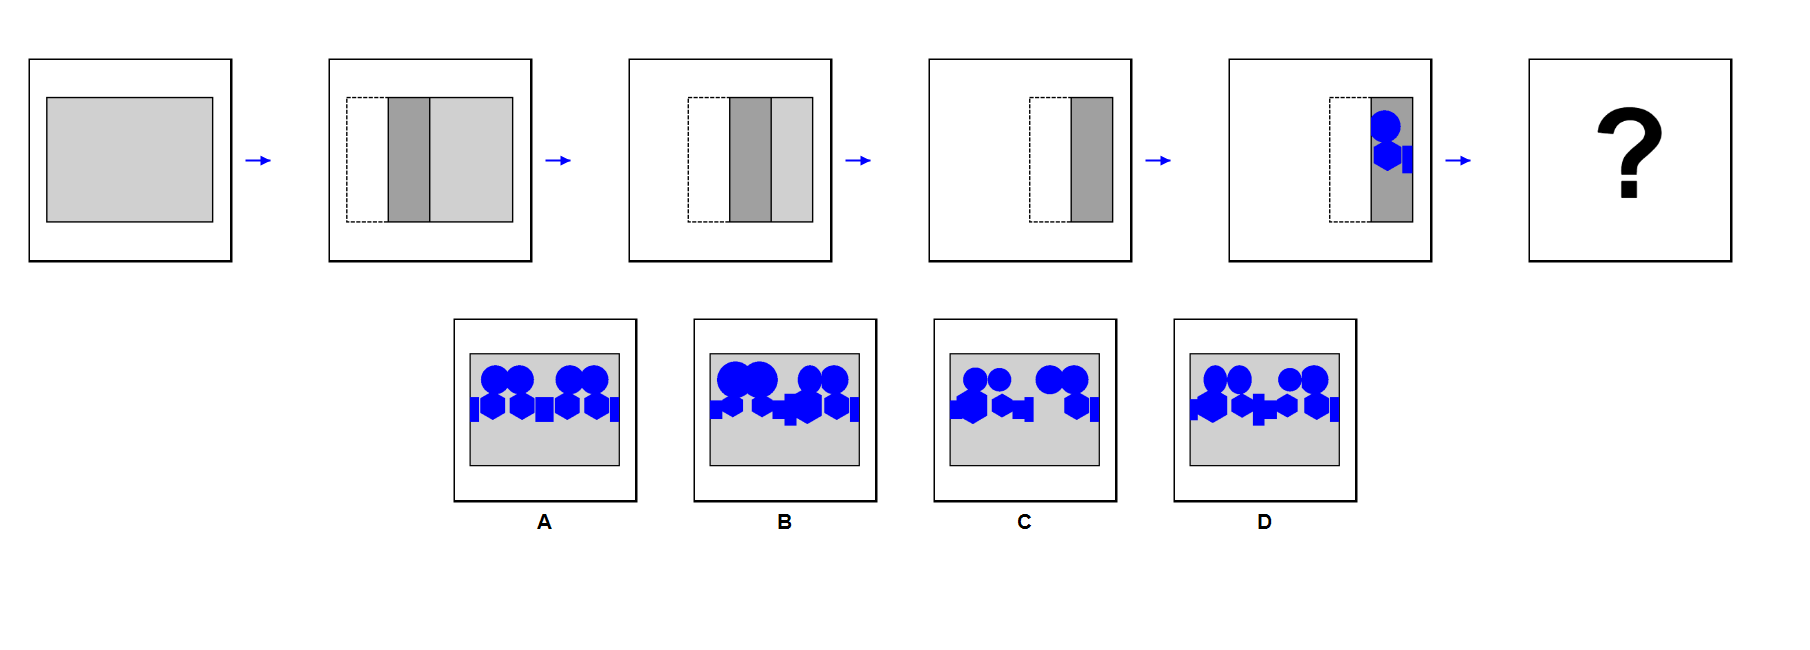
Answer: A